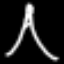
Label: The Eiffel Tower